Field crop: maize
Growth stage: 1
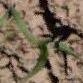
Species: maize